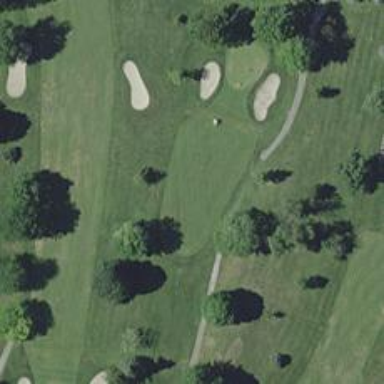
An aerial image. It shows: Golf hole.